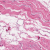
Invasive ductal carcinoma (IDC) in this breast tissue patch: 0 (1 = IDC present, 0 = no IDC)